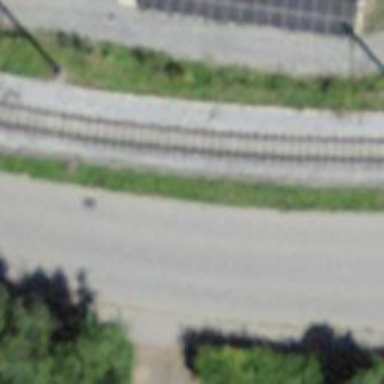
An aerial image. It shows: Narrow gauge railway with electrified contact lines.